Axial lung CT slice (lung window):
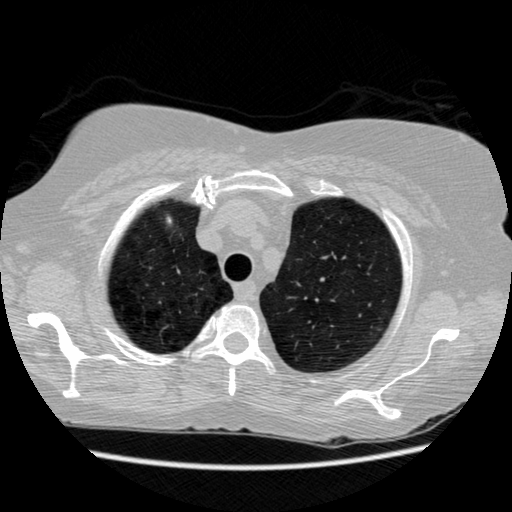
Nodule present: no